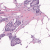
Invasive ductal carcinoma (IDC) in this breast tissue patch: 1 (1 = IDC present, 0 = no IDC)